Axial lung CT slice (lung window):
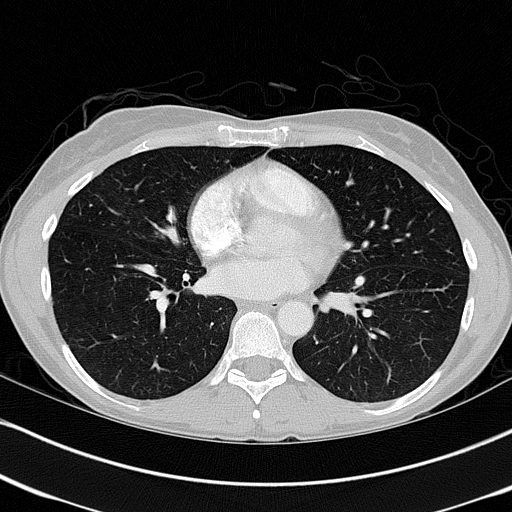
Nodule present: no